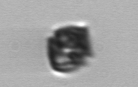
Label: Kryptoperidinium_triquetrum